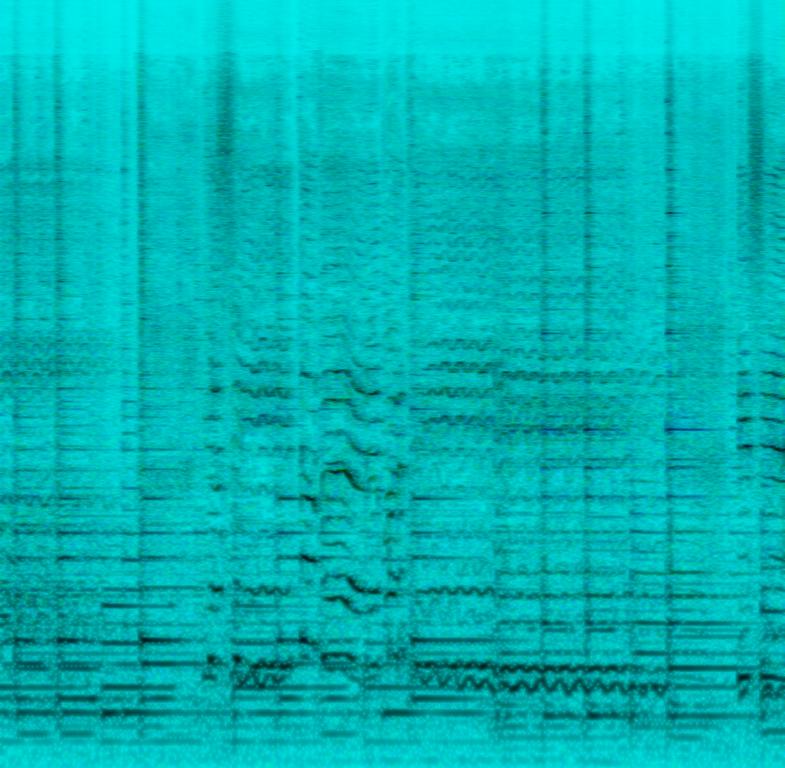
The low quality recording features a cover of a regional Mexican song and it consists of harmonizing female vocals singing over a mellow harp melody and flamenco acoustic guitar melody. It sounds raw, emotional and passionate. The recording is a bit noisy and there are some car rev noises in the background.